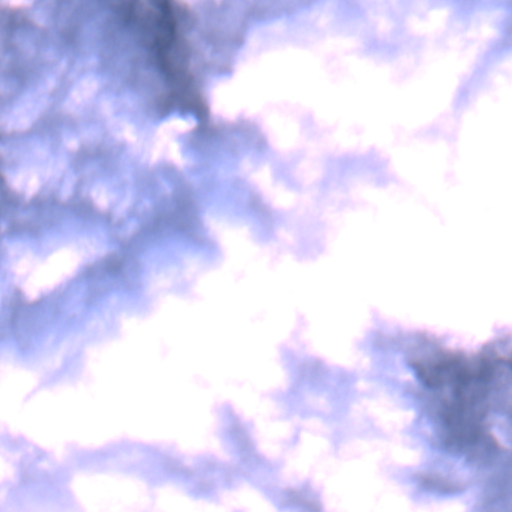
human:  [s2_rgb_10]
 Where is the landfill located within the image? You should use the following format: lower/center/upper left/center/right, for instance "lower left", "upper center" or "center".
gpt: The landfill is located in the lower right of the image.
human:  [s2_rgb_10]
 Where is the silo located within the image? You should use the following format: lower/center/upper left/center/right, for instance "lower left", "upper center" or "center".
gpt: The silo is located in the lower center of the image.
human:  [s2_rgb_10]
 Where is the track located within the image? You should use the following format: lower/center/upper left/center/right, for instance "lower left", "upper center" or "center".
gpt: The track is located in the center right of the image.
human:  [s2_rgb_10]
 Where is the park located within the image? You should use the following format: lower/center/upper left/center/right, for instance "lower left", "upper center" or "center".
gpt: There is no park in the image.